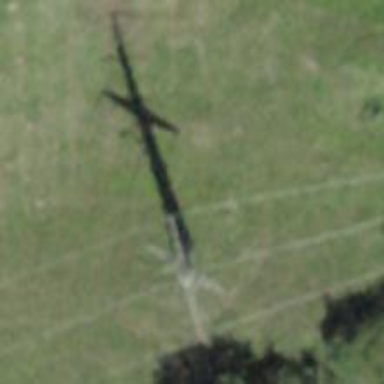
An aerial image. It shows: Power pole of the crossing tower type.